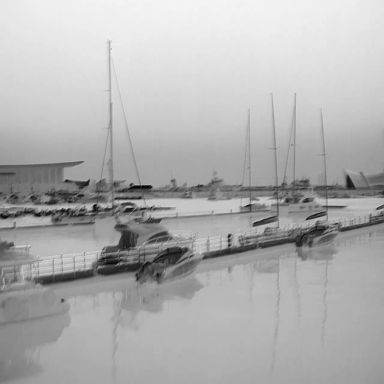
There are four sailboats in the infrared image.